Question: I have created my application using IBM Worklight in Eclipse. I have added the iPhone environment and installed successfully my application on my device, but I have noticed that in some screens numbers appear with an underline and when tapped it shows a dialog box with call function.
I have tried using 'text-decoration:none' so that underline does not appear, but it is still appearing. I have tried:
### HTML
'''
<span class="bluelink" data-dojo-type="dojox.mobile.TabBarButton">40562231</span>
'''
### CSS
'''
.bluelink {
color:#1238a6; text-decoration:none;
}
'''

---
Another issue I am facing is that when using 'alert()', it shows the title title as the HTML filename like . Anybody know how to fix this?
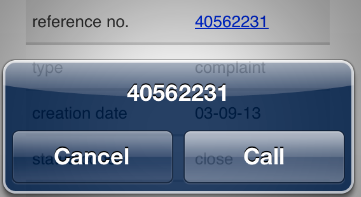
Answer: Instead of 'alert()' use the 'WL.SimpleDialog' API. <URL>.
'''
WL.SimpleDialog.show(
"My Title",
"My Text",
[{
text: "First Button",
handler: function() {
WL.Logger.debug("First button tapped");
}
}]
)
'''
As for the phone number, try the option here:
<URL>
There are also the following questions:
- <URL>